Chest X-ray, PA view. Patient: 39 years old, sex F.
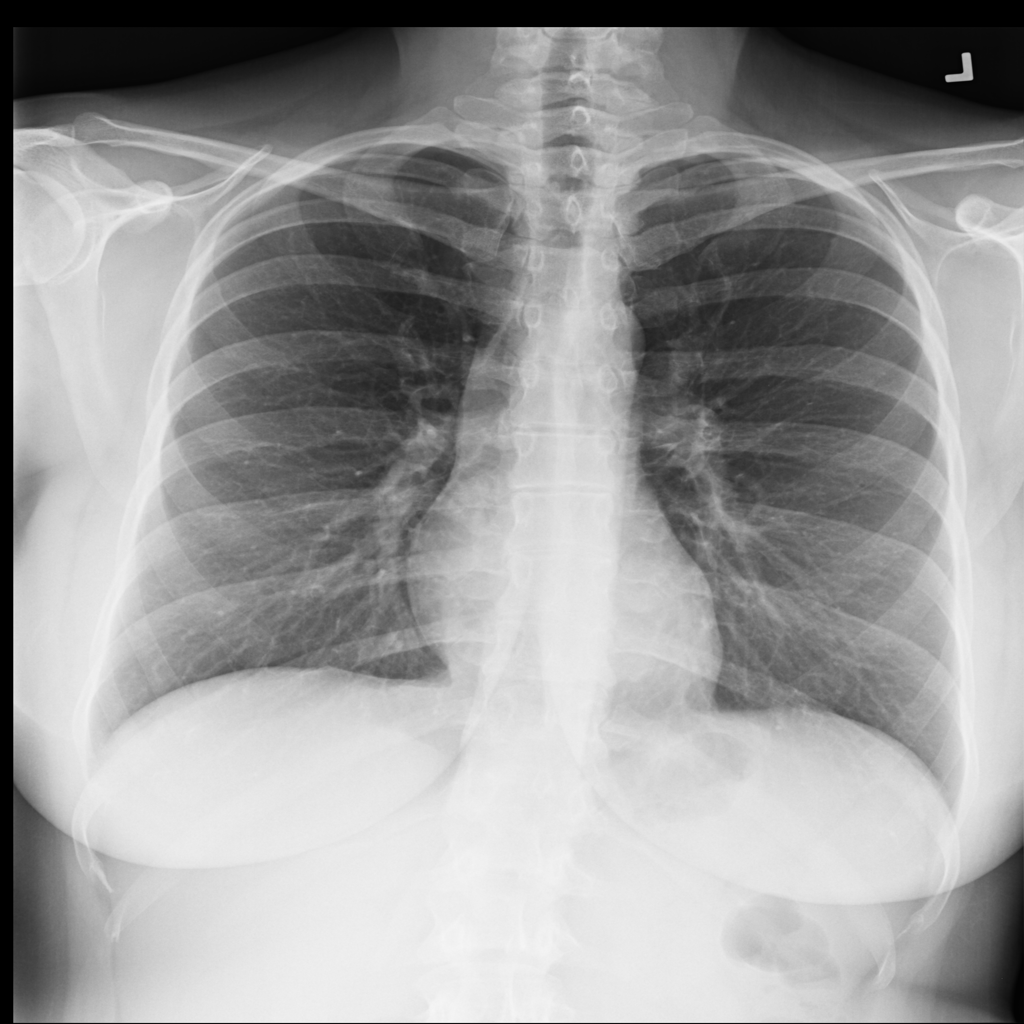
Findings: No Finding